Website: ulta-beauty
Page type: address-validator
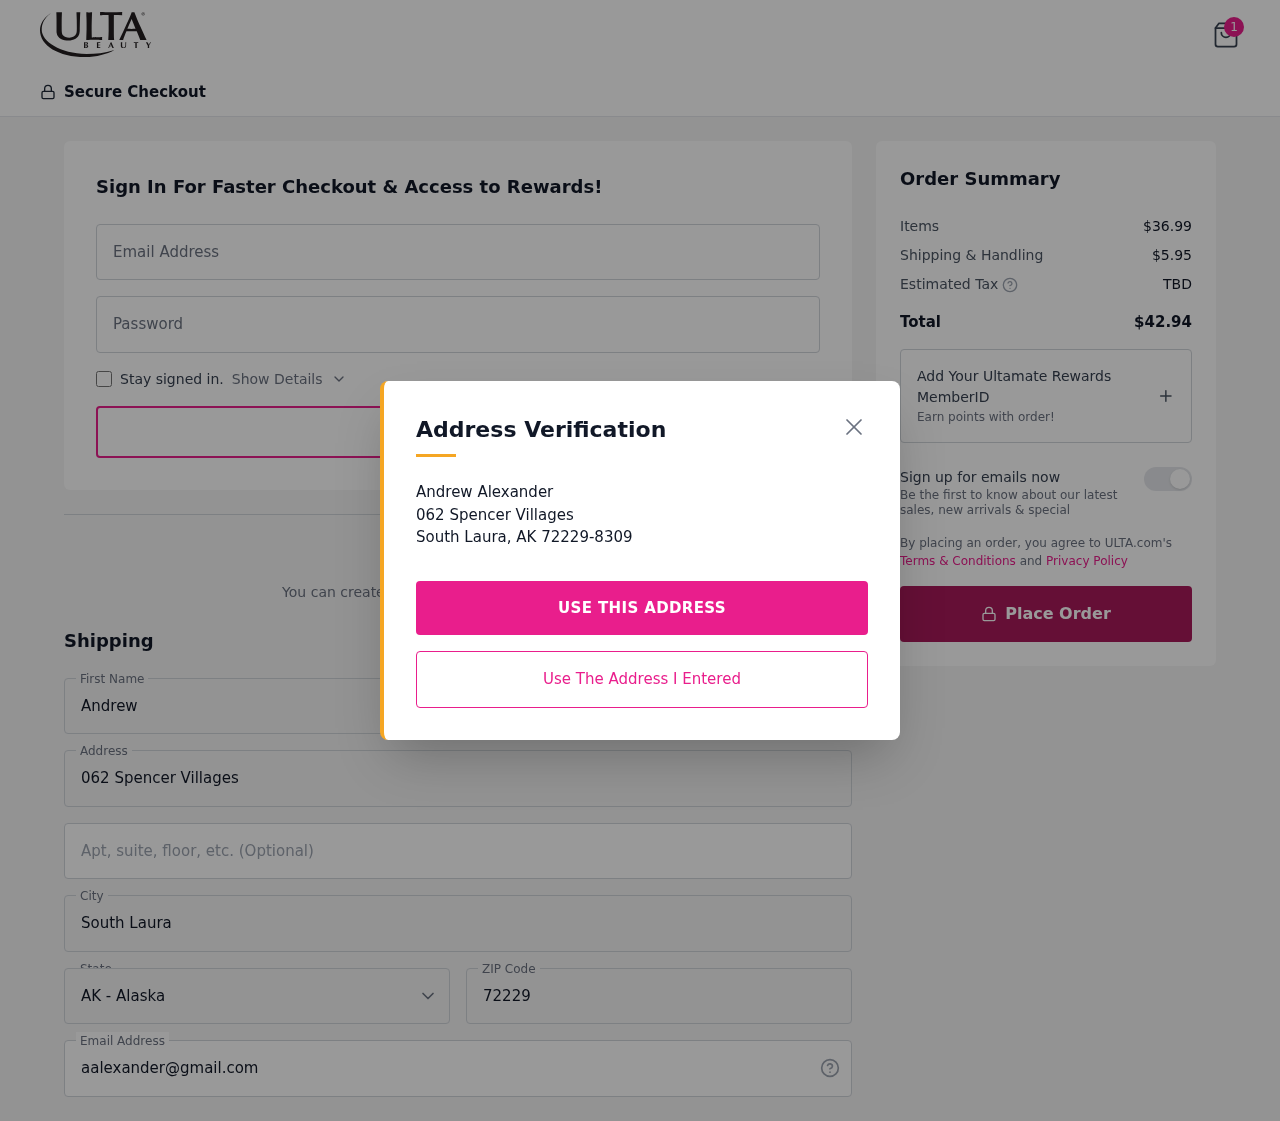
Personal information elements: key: PII_CITY
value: South Laura
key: PII_EMAIL
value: aalexander@gmail.com
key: PII_FIRSTNAME
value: Andrew
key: PII_LASTNAME
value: Alexander
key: PII_POSTCODE
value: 72229
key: PII_STATE_ABBR
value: AK
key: PII_STREET
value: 062 Spencer Villages
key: PII_STREET2
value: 062 Spencer Villages
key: PII_FULLNAME2
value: Andrew Alexander
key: PII_CITY2
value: South Laura
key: PII_STATE_ABBR2
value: AK
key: PII_POSTCODE_FULL
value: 72229
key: PII_POSTCODE_EXT
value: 8309
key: PII_POSTCODE_NUMERIC
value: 72229
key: PII_POSTCODE_EXT_NUMERIC
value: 8309
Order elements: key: ORDER_NUM_ITEMS
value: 1
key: ORDER_SUBTOTAL
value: $36.99
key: ORDER_SHIPPING_COST
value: $5.95
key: ORDER_TOTAL
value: $42.94